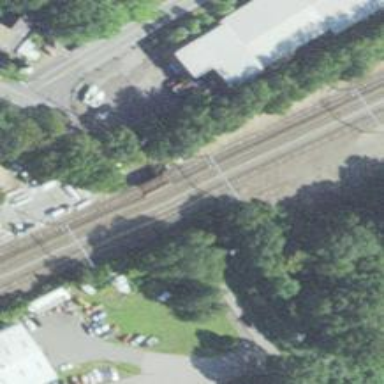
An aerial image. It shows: Bridge with electrified railway tracks featuring contact line.